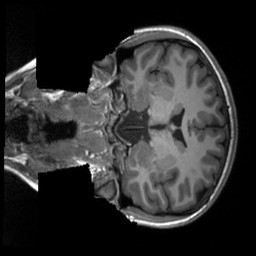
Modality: T1w
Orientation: coronal
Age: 22
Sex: female
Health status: healthy
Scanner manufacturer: siemens
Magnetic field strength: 3 T
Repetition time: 2.3 s
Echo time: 0.00229 s